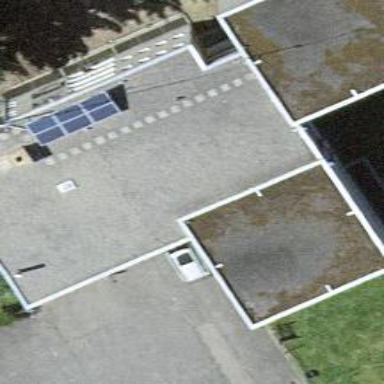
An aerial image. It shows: School.